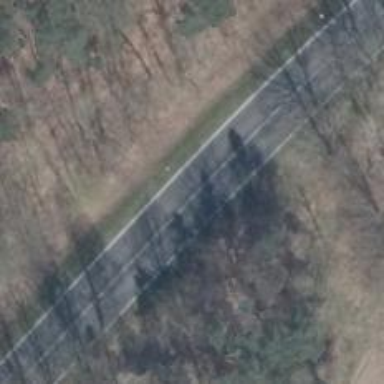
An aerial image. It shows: Secondary road with asphalt surface.